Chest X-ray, AP view. Patient: 40 years old, sex F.
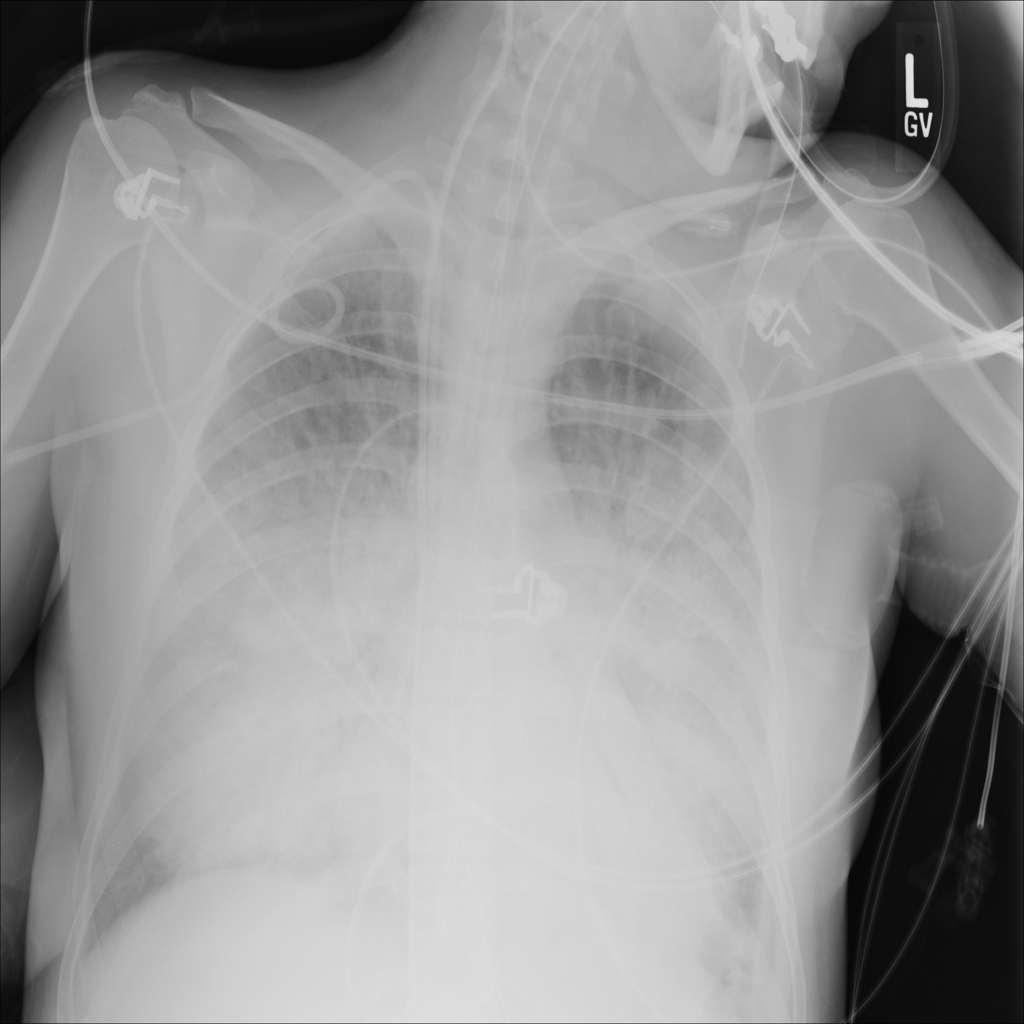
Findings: Consolidation, Infiltration